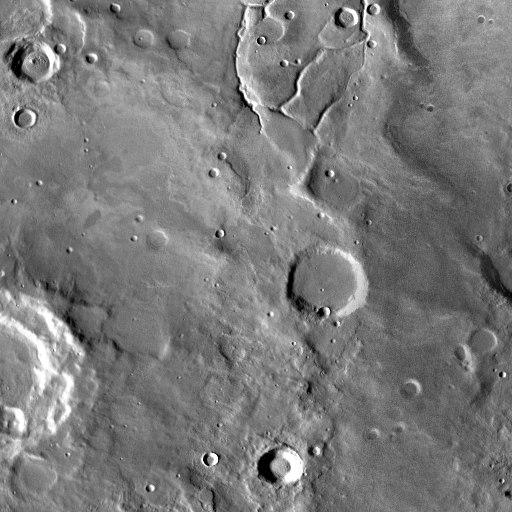
Crater classes present: Background, Other, Layered, Buried